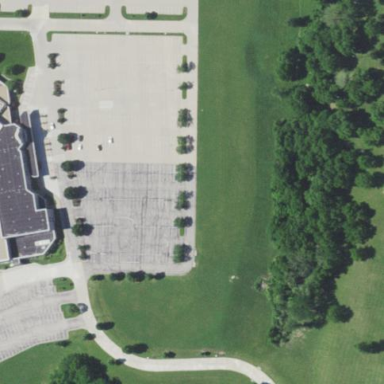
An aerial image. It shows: Parking area with surface.